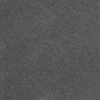
Label: dusty